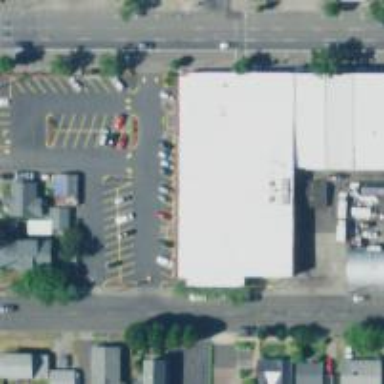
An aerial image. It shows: Supermarket.